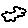
Label: cloud